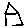
Label: house